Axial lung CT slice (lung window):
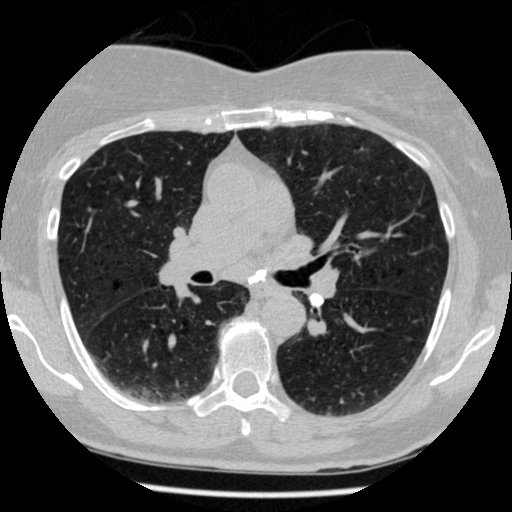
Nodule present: no